Interaction volume radius: 5 \u00c5
Interaction volume height: 45 \u00c5
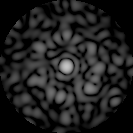
Disorder parameter: 0.8135